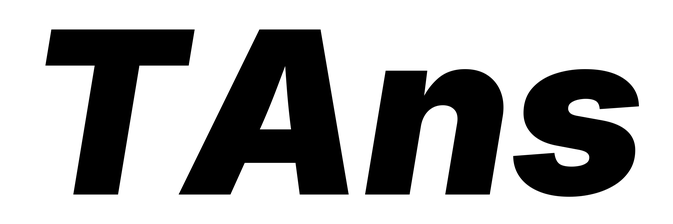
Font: Inter-Italic_Black_Italic